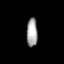
Tissue: lung
Cell type: B cells
Senescence score: 0.5527
Nuclear area (px): 311
Mean DAPI intensity: 161.543